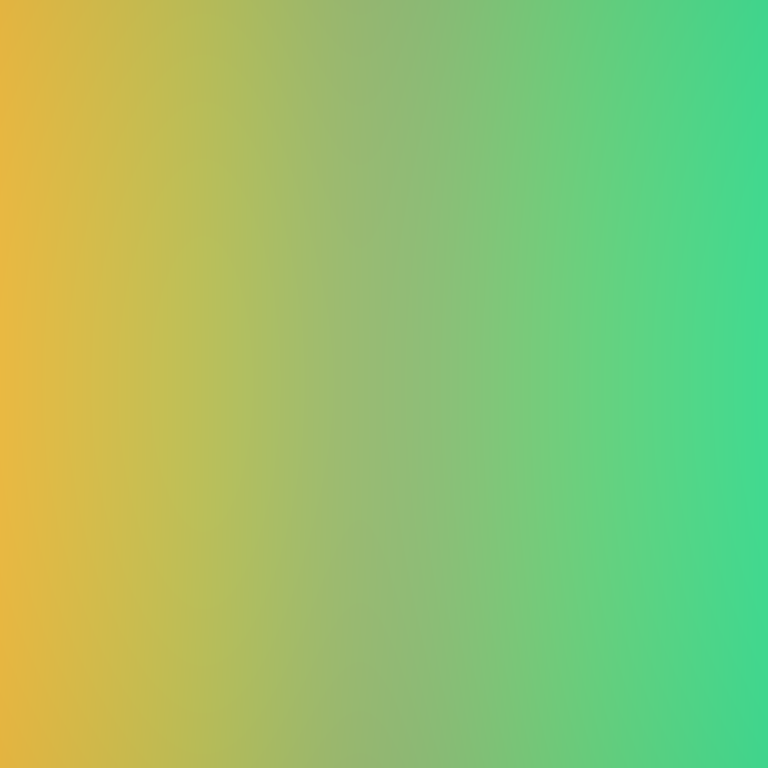
Abstract light effect, smooth gradient from golden yellow to teal green, serene atmosphere, soft glow, no room, no furniture, no objects.